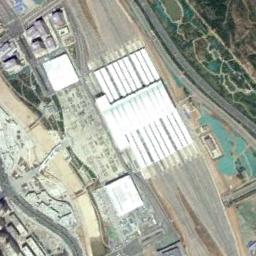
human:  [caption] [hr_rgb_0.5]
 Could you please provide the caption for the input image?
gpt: The railway station has some railways and a white building .

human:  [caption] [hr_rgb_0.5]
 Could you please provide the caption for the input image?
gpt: There is a fully equipped railway station in the suburbs .

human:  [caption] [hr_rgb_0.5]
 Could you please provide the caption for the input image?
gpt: Many buildings of different shapes and sizes are beside the railway station .

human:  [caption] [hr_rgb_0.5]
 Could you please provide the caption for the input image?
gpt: The railway station is next to some buildings and grass .

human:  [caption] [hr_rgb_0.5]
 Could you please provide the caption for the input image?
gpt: There are two white buildings beside the white railway station .